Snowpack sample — Buffalo Mountain, Silverthorne, Colorado, USA (1/25/25, 10:11 AM MST)
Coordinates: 39.6222, -106.1139
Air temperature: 22 °F
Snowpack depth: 110 cm
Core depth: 10 cm
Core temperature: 46.4 °F
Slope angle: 12°, slope face: 102°
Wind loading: high
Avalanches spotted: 0
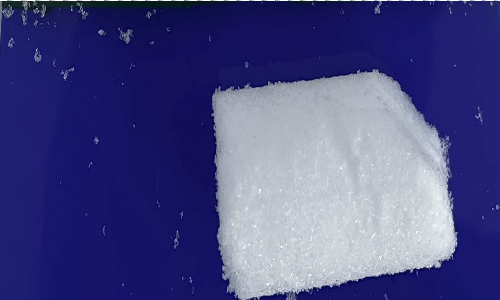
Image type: core
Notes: No avalanches nearby, collected on the outskirts of a fire break 15 meters from the treeline, on way to Buffalo and Red Mountain